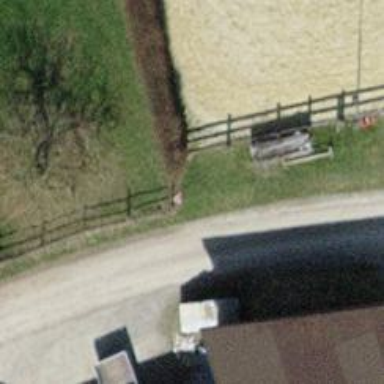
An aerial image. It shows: Hedge barrier.